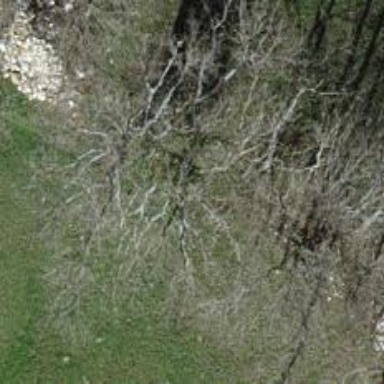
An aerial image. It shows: Beautiful tree in nature.